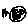
Label: smiley face